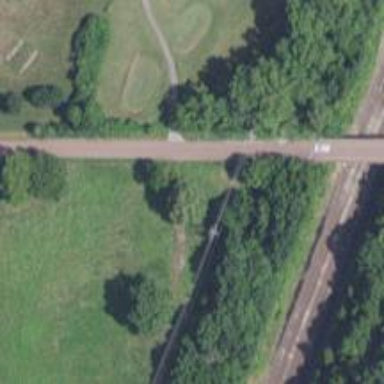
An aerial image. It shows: Path for both roads and golfers.